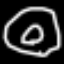
Label: donut